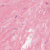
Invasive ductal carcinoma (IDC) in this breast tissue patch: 0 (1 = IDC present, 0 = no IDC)